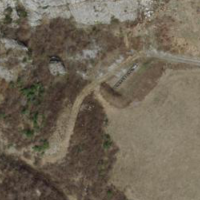
EUNIS habitat code: 23
Species observed at this site:
Euthystira brachyptera